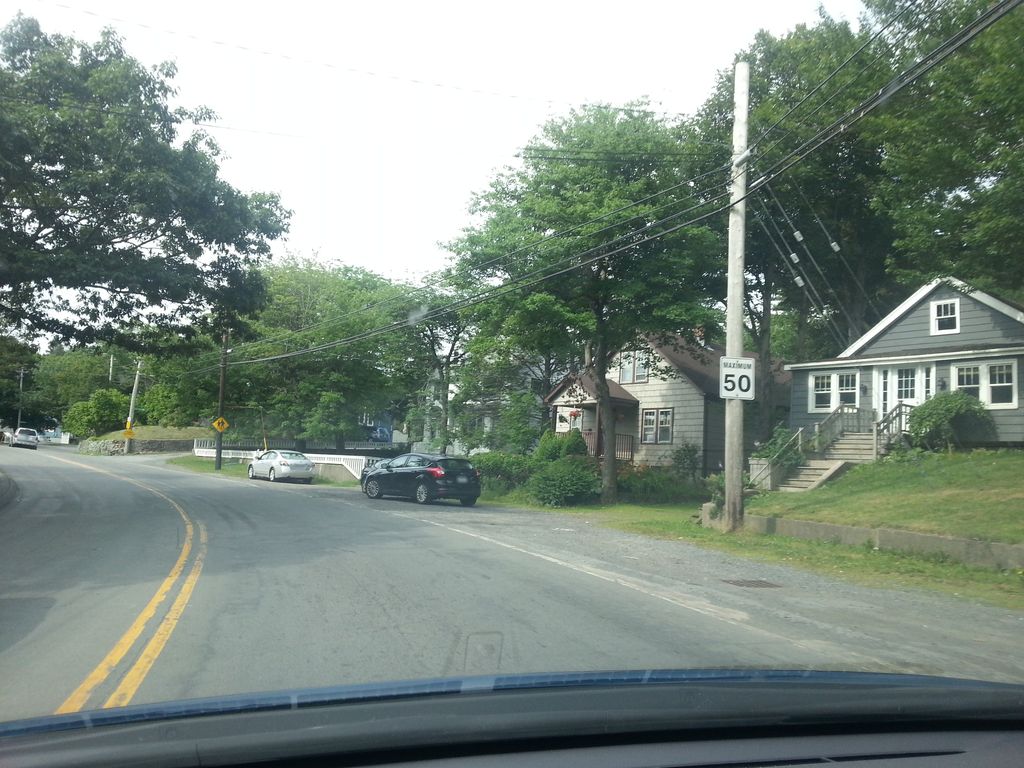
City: halifax